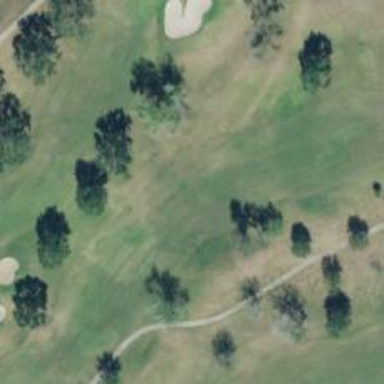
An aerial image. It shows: View of golf hole.